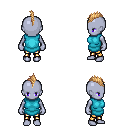
a pixel art fantasy rpg character, female body template, dark elf, purple skin, teal tunic, gold greaves, light blonde mohawk hairstyle, four views (front, back, left, right), 2x2 character sprite sheet, small pixel art, hard edges, no anti-aliasing